I will show an image sequence of human cooking. I have annotated the images with numbered circles. Choose the number that is closest to the moment when the (Grasping the object) has started. You are a five-time world champion in this game. Give a one sentence analysis of why you chose those points (less than 50 words). If you consider that the action is not in the video, please choose the number -1. Provide your answer at the end in a json file of this format: {"points": []}
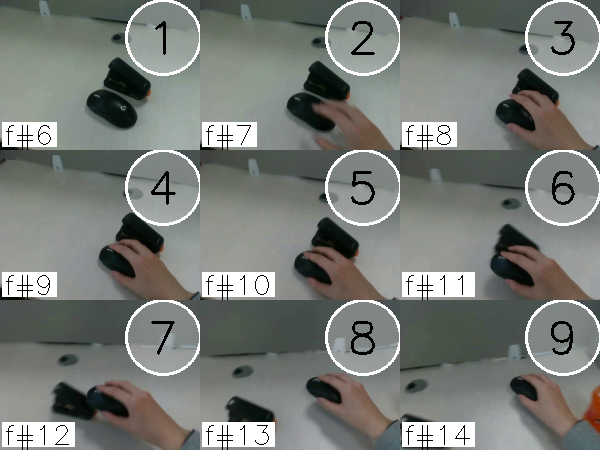
Frame 4 shows the clearest moment of hand-object contact.
{"points": [4]}